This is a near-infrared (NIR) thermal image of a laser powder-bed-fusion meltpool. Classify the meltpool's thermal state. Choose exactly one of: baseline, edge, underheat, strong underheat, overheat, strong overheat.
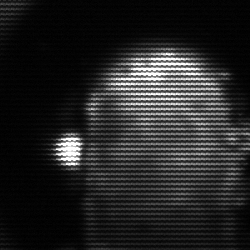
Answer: baseline